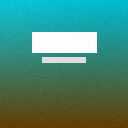
Screen state: on